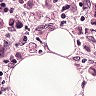
Metastatic tissue present: yes